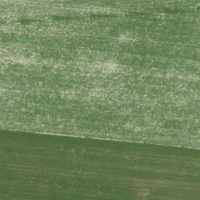
EUNIS habitat code: 52
Species observed at this site:
Plantago major